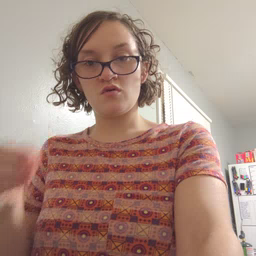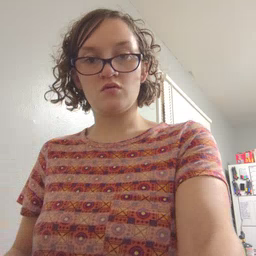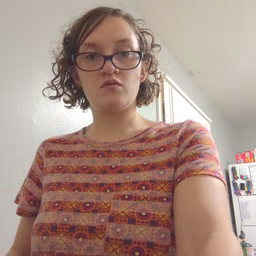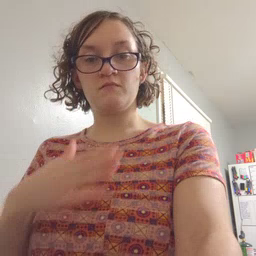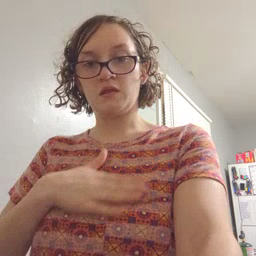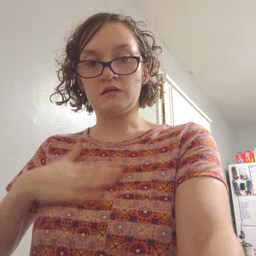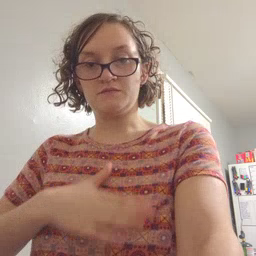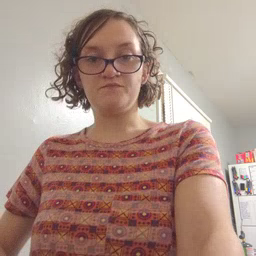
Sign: please